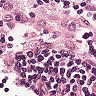
Metastatic tissue present: no